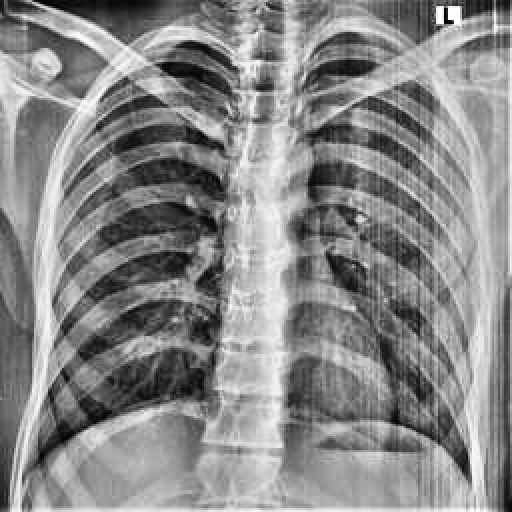
Finding: NORMAL